Question: I don't want any out of stock products to be added in admin order page!
Refer to this topic <URL>
Any tricks or custom code provide would appreciate much.
Thanks.

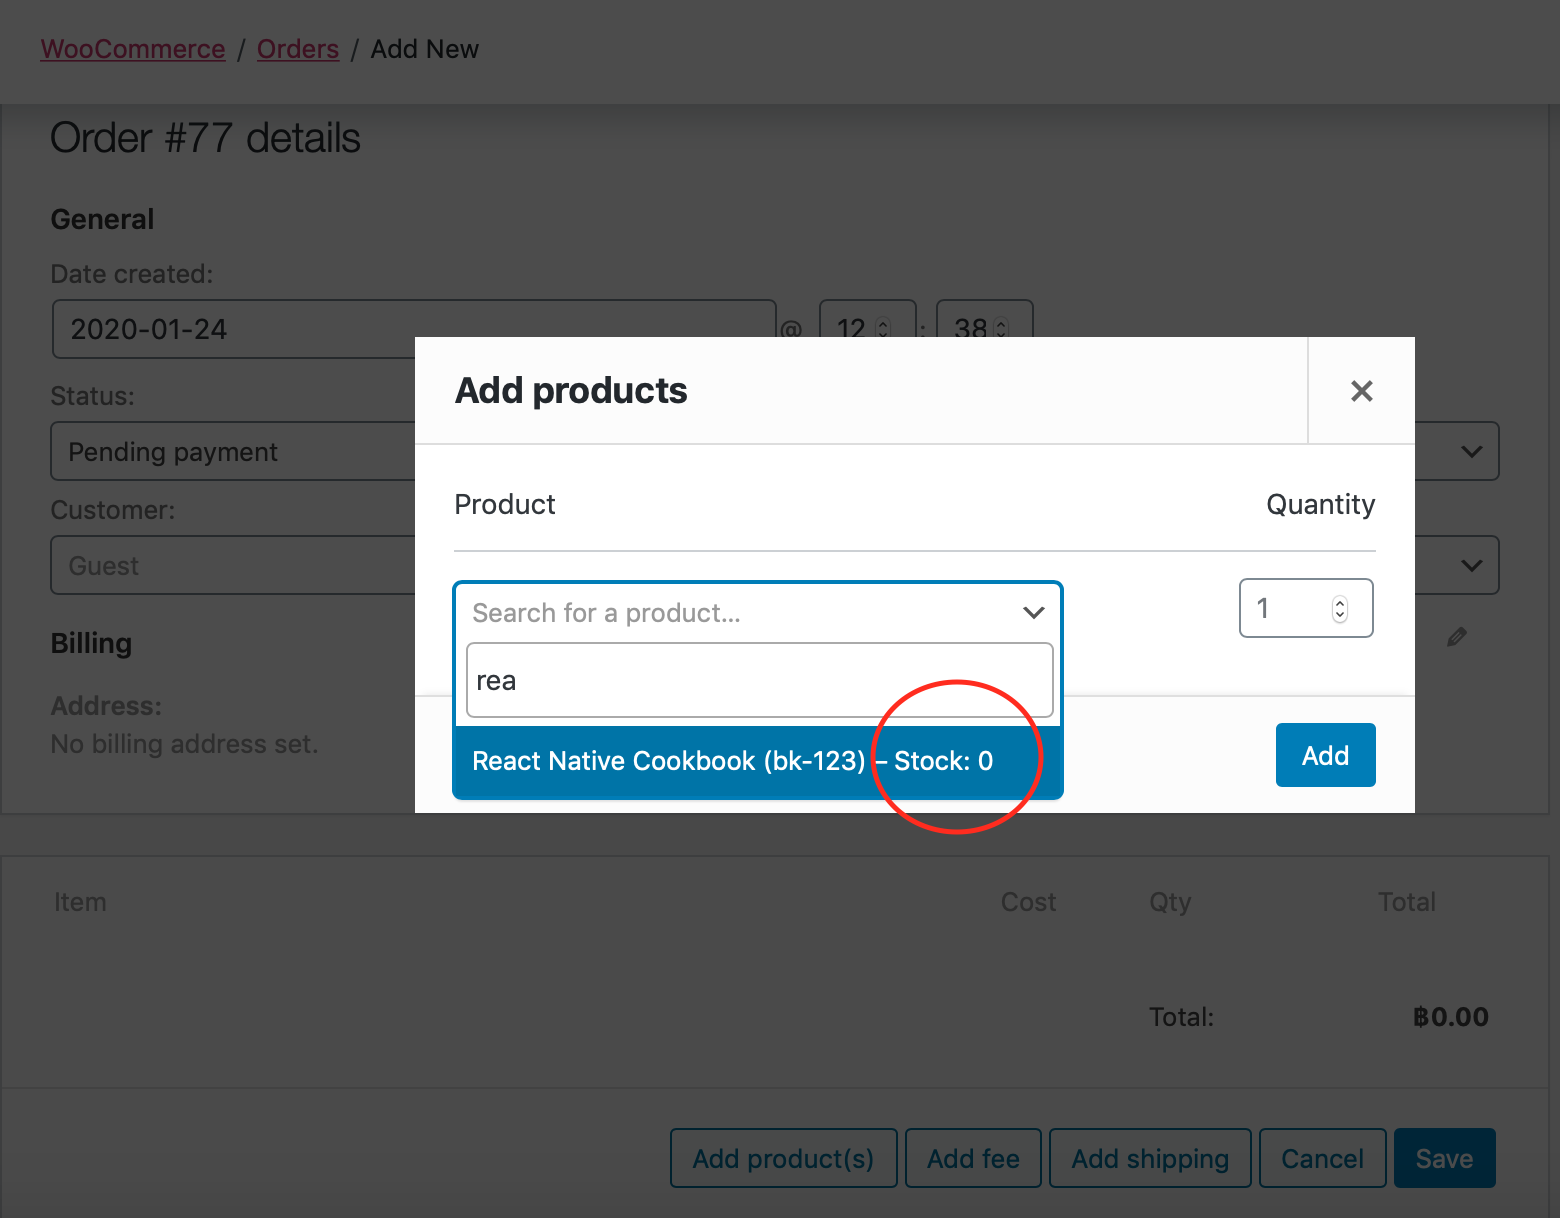
Answer: You can try it like this:
'''
add_filter( 'woocommerce_ajax_add_order_item_validation', 'rmg_woocommerce_ajax_add_order_item_validation', 10, 4 );
function rmg_woocommerce_ajax_add_order_item_validation( $validation_error, $product, $order, $qty ) {
if ( $validation_error && !$product->is_in_stock() ) {
$validation_error->add( 'product-out-of-stock', __('Product Out of Stock', 'woocommerce') );
}
if ( $validation_error && ( $product->get_stock_quantity() < $qty ) ) {
$validation_error->add( 'product-low-stock', __('Product low of Stock', 'woocommerce') );
}
return $validation_error;
}
'''
You may need to add more logic to this as this is the simplest.